Interaction volume radius: 5 \u00c5
Interaction volume height: 10 \u00c5
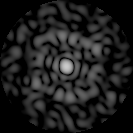
Disorder parameter: 0.8188